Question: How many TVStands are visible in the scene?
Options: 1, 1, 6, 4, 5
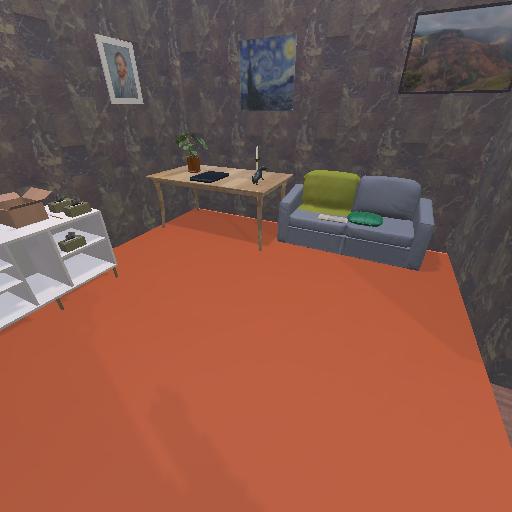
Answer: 1